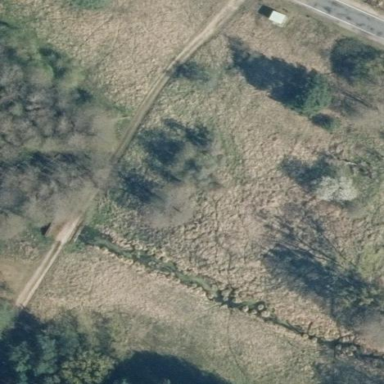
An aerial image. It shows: Beautiful meadow.